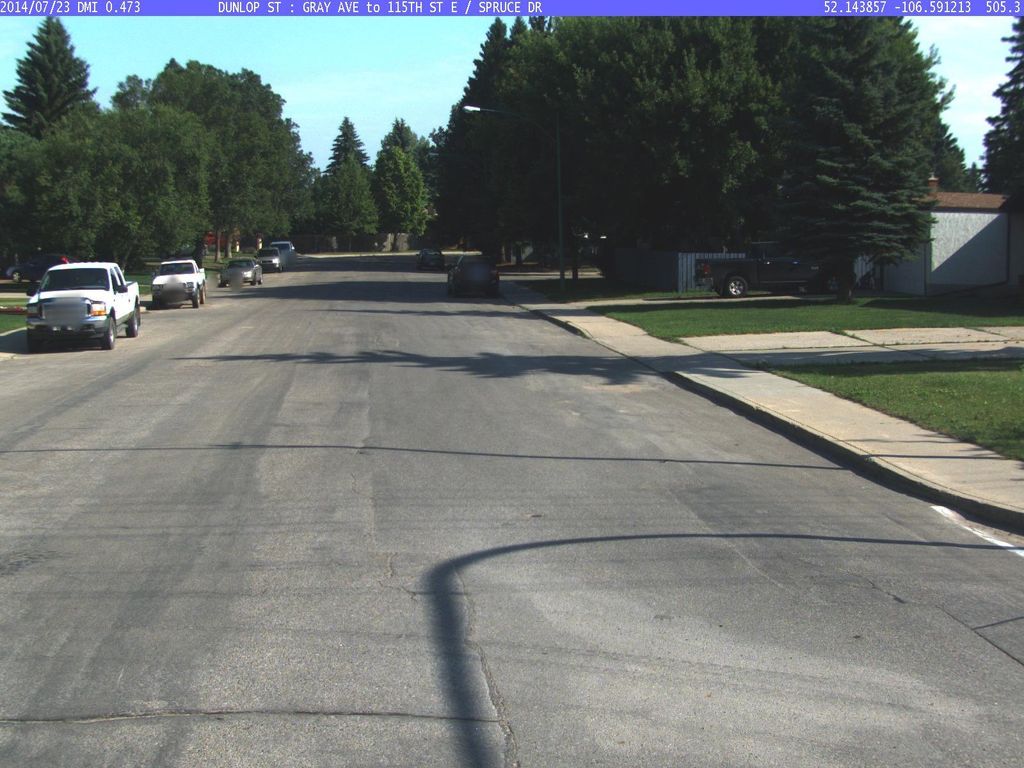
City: saskatoon